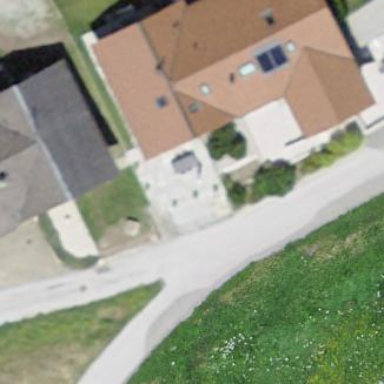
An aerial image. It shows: Simple and straightforward house.